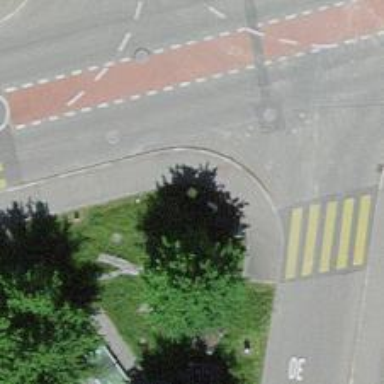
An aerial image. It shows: Post box is visible.